Question: If I have table 1 with OrderIDs and CallIDs and table 2 with CallIDs (that are referenced in table 1) and callDates, how can I find the number of orders within a given date range?

I believe what I need to do is get the calls that are within a date range in table 2, then check if the CallIDs exist in table 1, then get the count of the result. I just do not know how to put it all together in a formula. For instance in the picture, the number of orders in February should be 3.
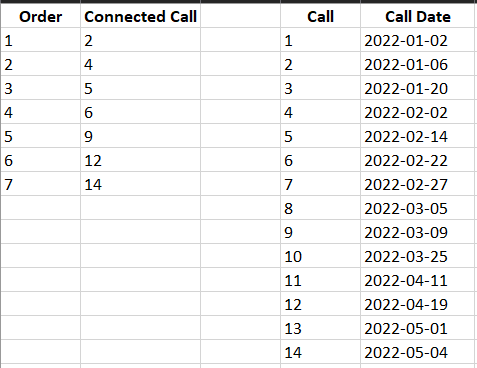
Answer: '''
=SUM(COUNTIFS(E2:E15,">="&DATE(2022,2,1),E2:E15,"<"&DATE(2022,3,1),D2:D15,B2:B8))
'''
COUNTIFS creates an array of 0's and 1's (respectively FALSE and TRUE) for the date range in column E containing values greater than or equal to February 1st and smaller than March 1st and where the call number from column D is found in column B.
SUM adds up the 1's and 0's resulting in your count of matches in that range.